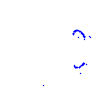
Particle: pion